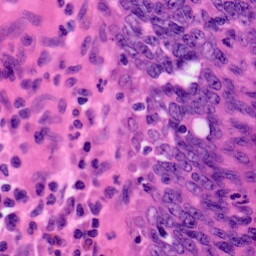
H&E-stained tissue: Colon